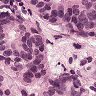
Metastatic tissue present: yes